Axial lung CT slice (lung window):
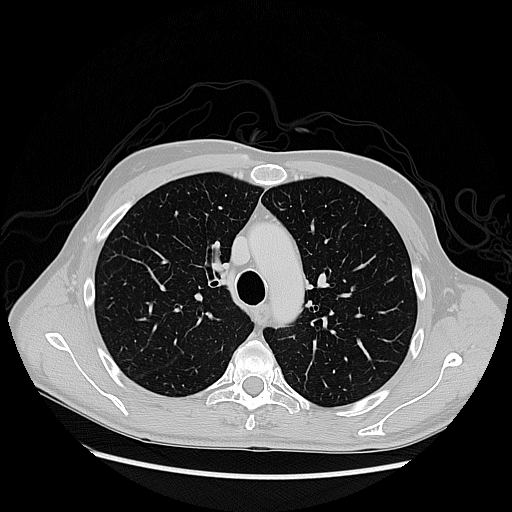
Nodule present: no